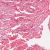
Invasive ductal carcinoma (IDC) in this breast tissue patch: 0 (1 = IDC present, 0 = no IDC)